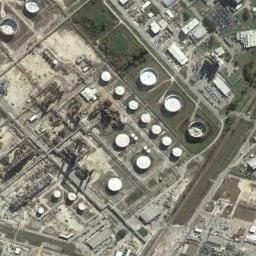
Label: storage_tank